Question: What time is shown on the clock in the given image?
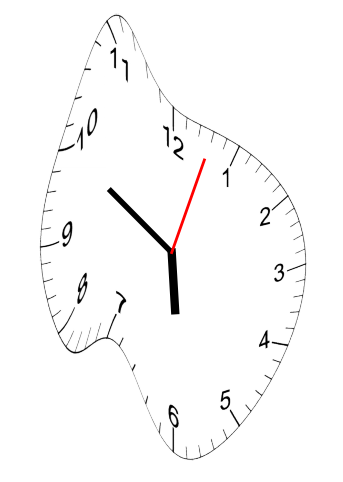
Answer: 05:50:03